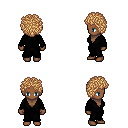
a pixel art fantasy rpg character, female body template, human, dark skin, gray robe, red pants, light blonde curly afro hairstyle, four views (front, back, left, right), 2x2 character sprite sheet, small pixel art, hard edges, no anti-aliasing